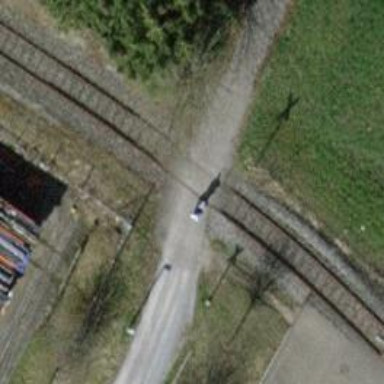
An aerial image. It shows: Railway crossing.